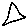
Label: triangle